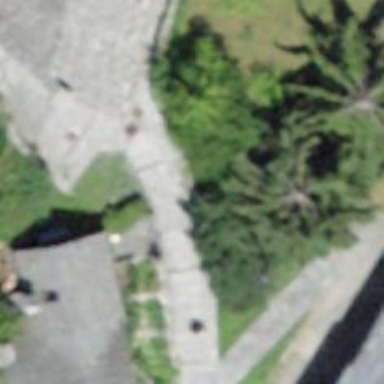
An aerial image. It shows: Set of steps on the road.